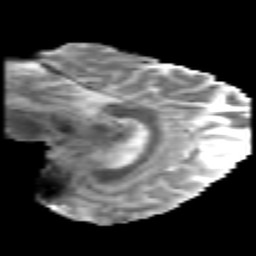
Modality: MD
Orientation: sagittal
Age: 41
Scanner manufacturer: philips
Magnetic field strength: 3 T
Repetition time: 8.6 s
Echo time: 0.127 s